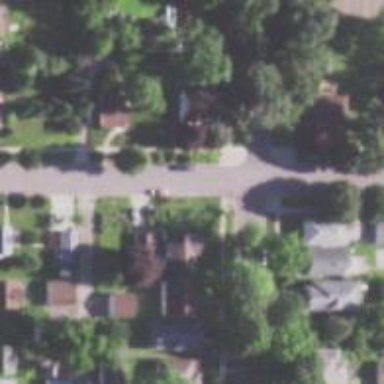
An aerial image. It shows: Residential road with sidewalk on the left.